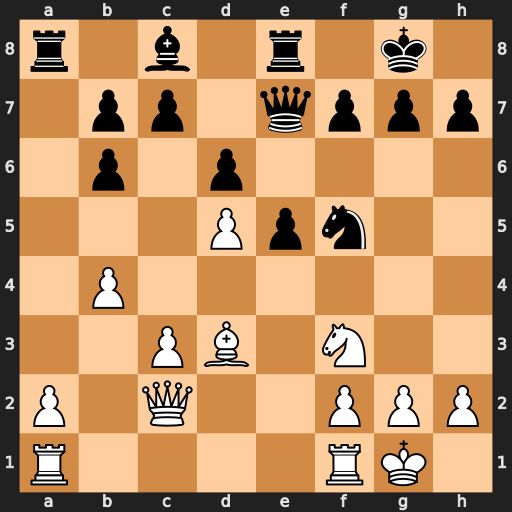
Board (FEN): r1b1r1k1/1pp1qppp/1p1p4/3Ppn2/1P6/2PB1N2/P1Q2PPP/R4RK1
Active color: w
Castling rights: -
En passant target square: -
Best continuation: Bxf5 Bxf5 Qxf5